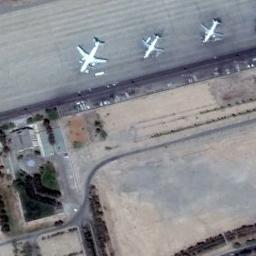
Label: airplane